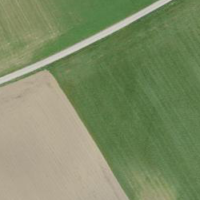
EUNIS habitat code: 52
Species observed at this site:
Dipsacus fullonum